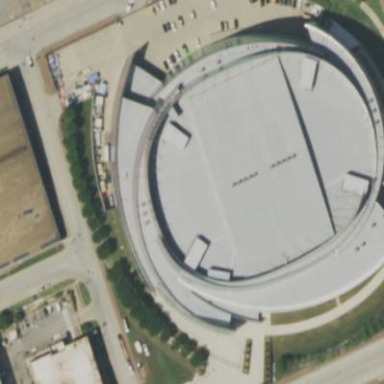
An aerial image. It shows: Events venue for ice hockey housed in building.